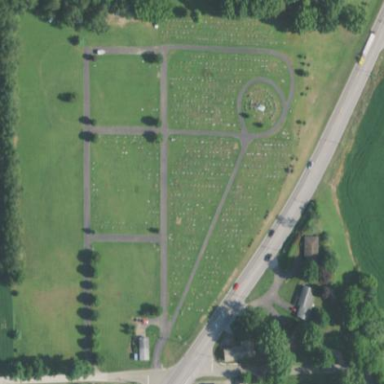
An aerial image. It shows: Cemetery.